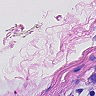
Metastatic tissue present: no